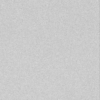
Label: dusty